Question:
How to design the progress dialog given in the image? Is there any third party libraries for this type of progress dialog? I trying to find the libraries for this design from the last 3 days.
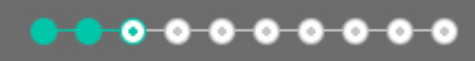
Answer: Use this library to achieve step progressbar
<URL>
Code from repo page :
'''
<com.baoyachi.stepview.HorizontalStepView
android:id="@+id/step_view"
android:layout_width="match_parent"
android:layout_height="wrap_content"
android:layout_centerInParent="true"
/>
HorizontalStepView setpview5 = (HorizontalStepView) mView.findViewById(R.id.step_view5);
List<StepBean> stepsBeanList = new ArrayList<>();
StepBean stepBean0 = new StepBean("Jie Dan ",1);
StepBean stepBean1 = new StepBean("Da Bao ",1);
StepBean stepBean2 = new StepBean("Chu Fa ",1);
StepBean stepBean3 = new StepBean("Song Dan ",0);
StepBean stepBean4 = new StepBean("Wan Cheng ",-1);
stepsBeanList.add(stepBean0);
stepsBeanList.add(stepBean1);
stepsBeanList.add(stepBean2);
stepsBeanList.add(stepBean3);
stepsBeanList.add(stepBean4);
setpview5
.setStepViewTexts(stepsBeanList)//Zong Bu Zou
.setTextSize(12)//set textSize
.setStepsViewIndicatorCompletedLineColor(ContextCompat.getColor(getActivity(), android.R.color.white))//She Zhi StepsViewIndicatorWan Cheng Xian De Yan Se
.setStepsViewIndicatorUnCompletedLineColor(ContextCompat.getColor(getActivity(), R.color.uncompleted_text_color))//She Zhi StepsViewIndicatorWei Wan Cheng Xian De Yan Se
.setStepViewComplectedTextColor(ContextCompat.getColor(getActivity(), android.R.color.white))//She Zhi StepsView textWan Cheng Xian De Yan Se
.setStepViewUnComplectedTextColor(ContextCompat.getColor(getActivity(), R.color.uncompleted_text_color))//She Zhi StepsView textWei Wan Cheng Xian De Yan Se
.setStepsViewIndicatorCompleteIcon(ContextCompat.getDrawable(getActivity(), R.drawable.complted))//She Zhi StepsViewIndicator CompleteIcon
.setStepsViewIndicatorDefaultIcon(ContextCompat.getDrawable(getActivity(), R.drawable.default_icon))//She Zhi StepsViewIndicator DefaultIcon
.setStepsViewIndicatorAttentionIcon(ContextCompat.getDrawable(getActivity(), R.drawable.attention));//She Zhi StepsViewIndicator AttentionIcon
'''